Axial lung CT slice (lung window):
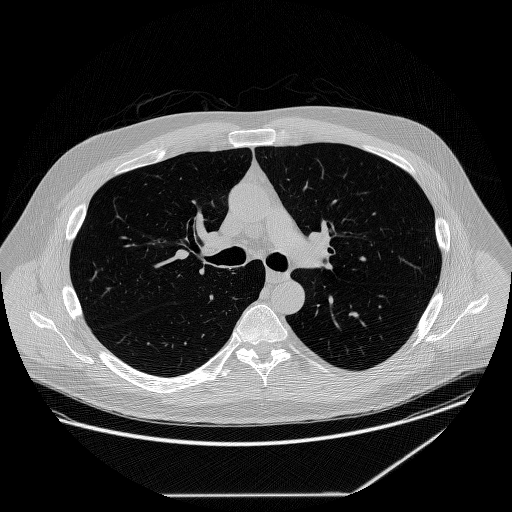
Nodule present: no